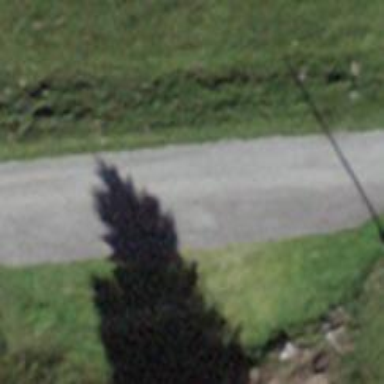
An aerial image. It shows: Passing place on the road.